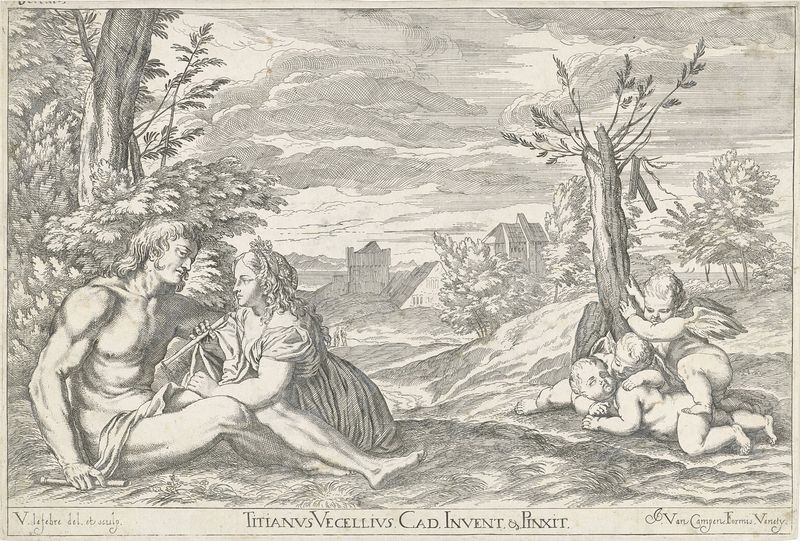
Titel: Liefdespaar in een landschap
Künstler: Valentin Lefebvre
Standort: Amsterdam
Institution: Rijksmuseum
Schlagwörter: village, maison, femme, ciel, ville, couple, nuage, tronc, aile, ange, anges, antiquite, ailes, estampe